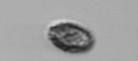
Label: Pseudochattonella_farcimen